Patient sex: M
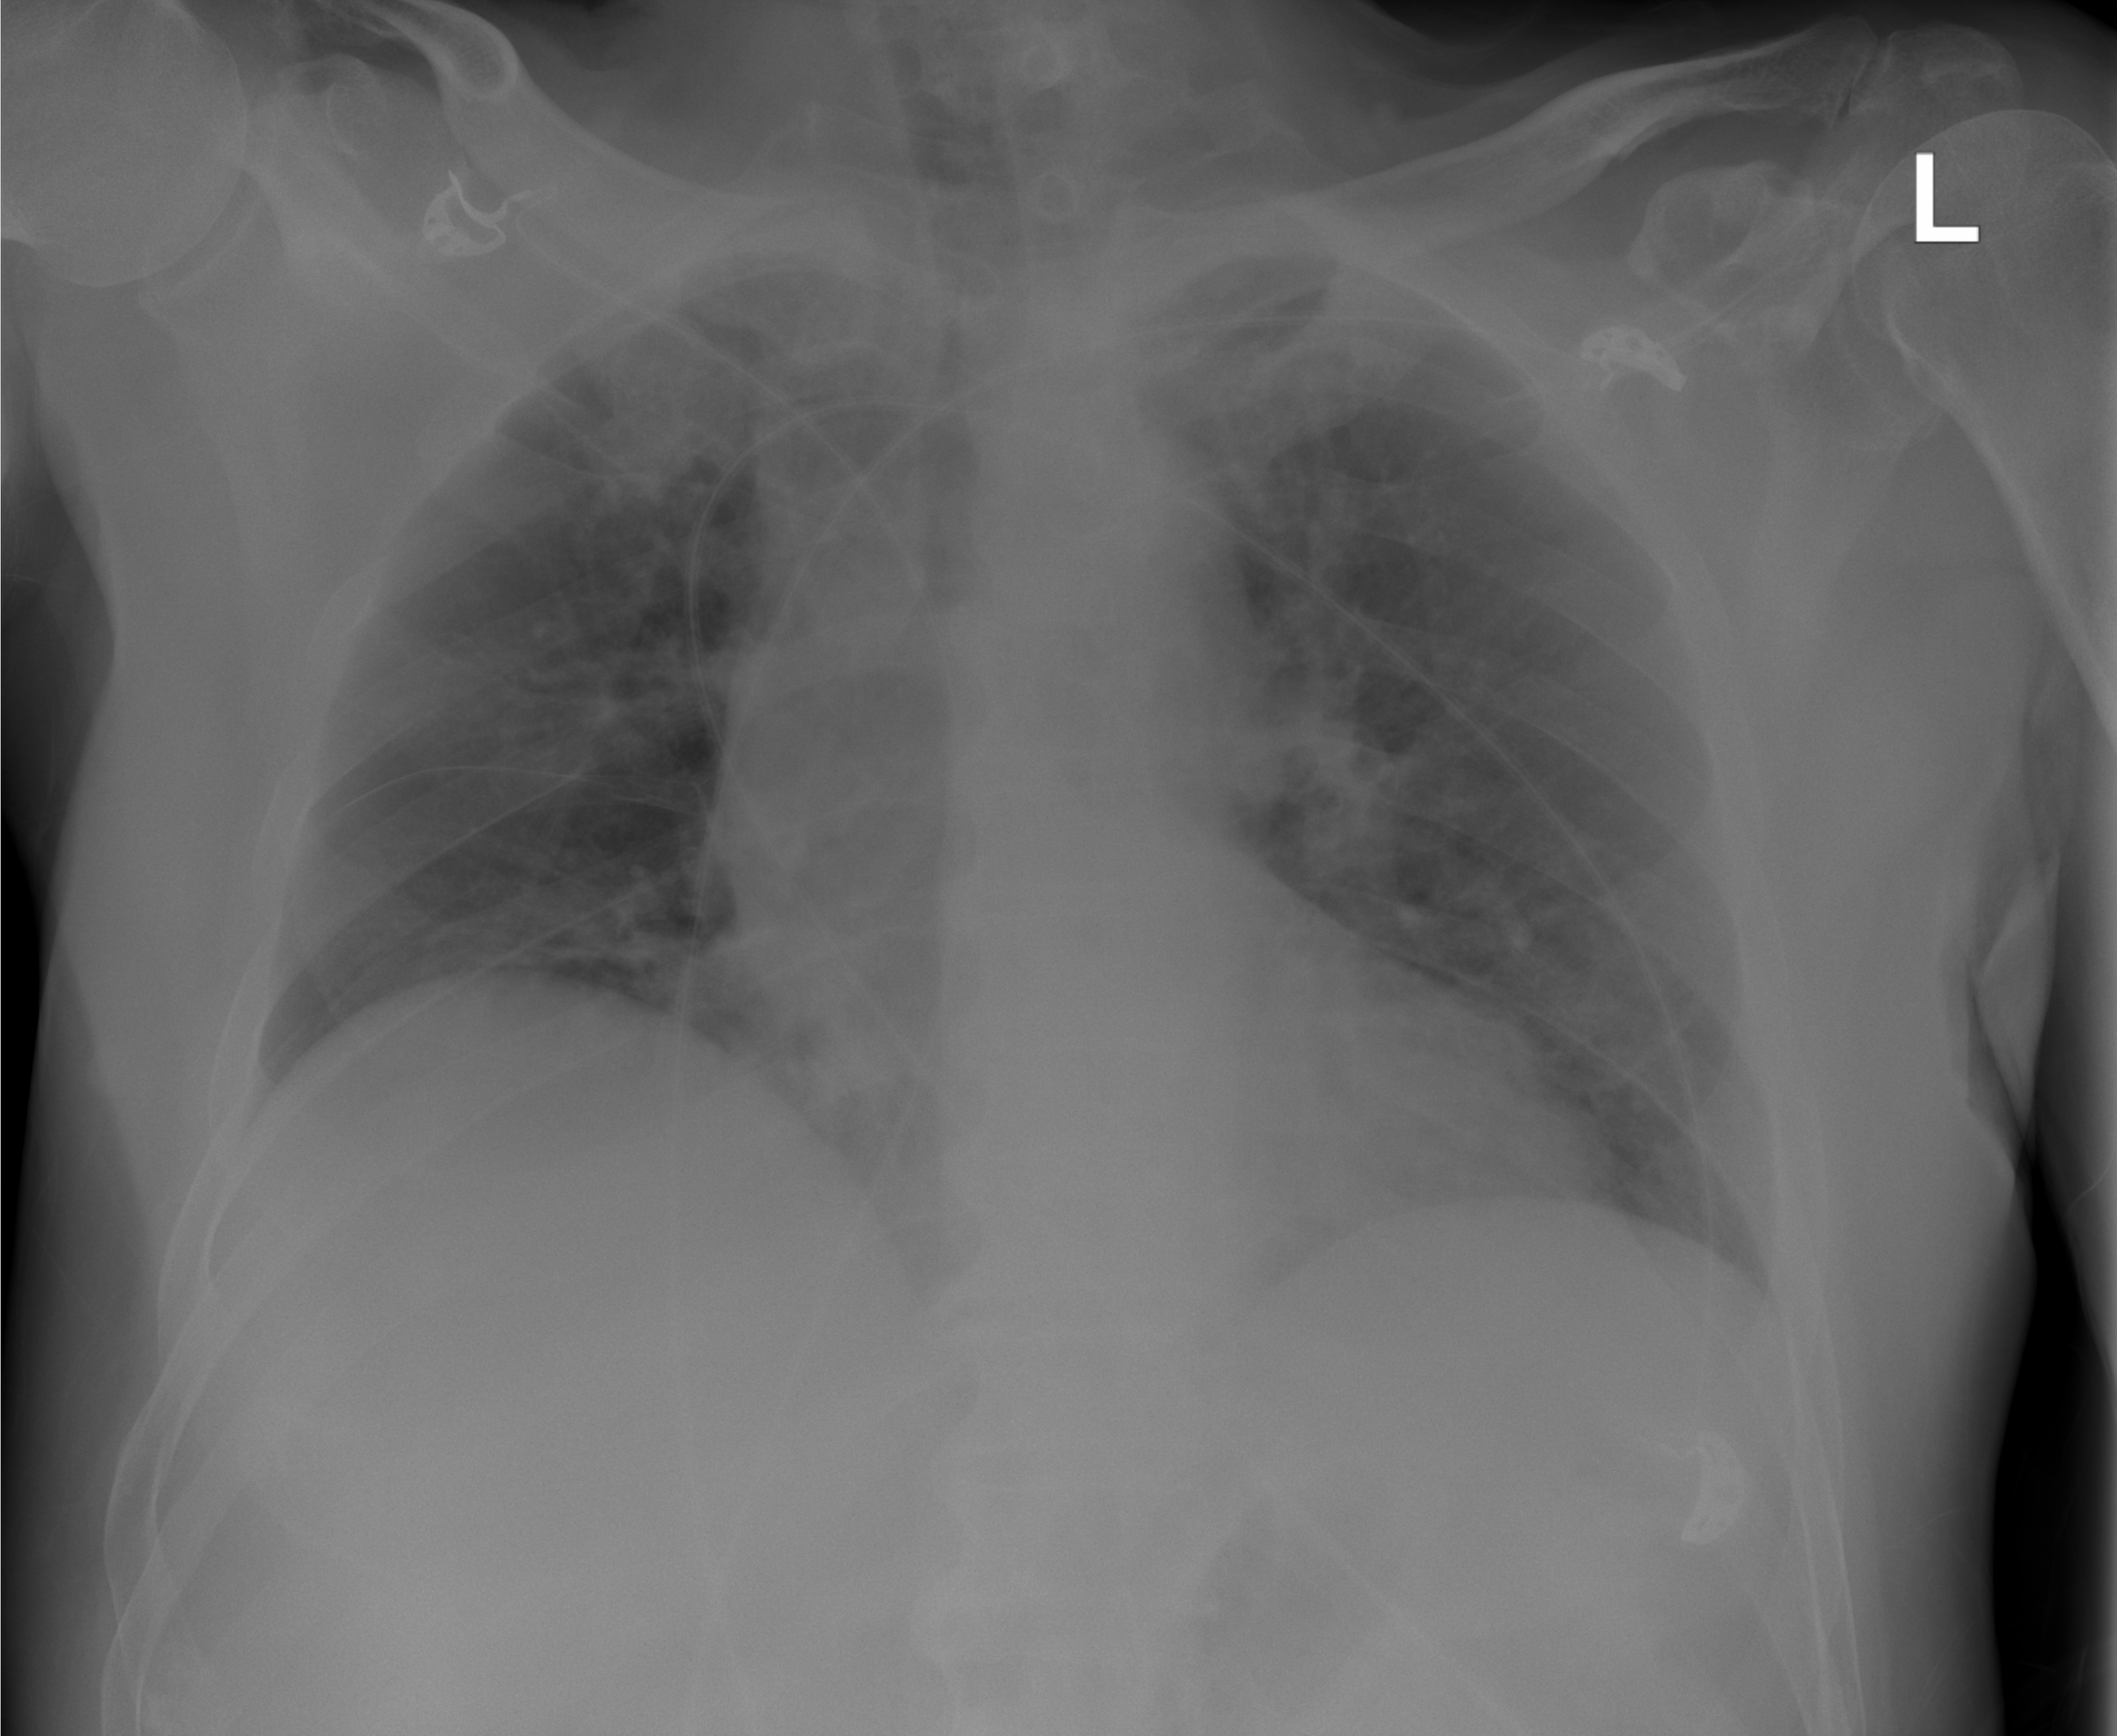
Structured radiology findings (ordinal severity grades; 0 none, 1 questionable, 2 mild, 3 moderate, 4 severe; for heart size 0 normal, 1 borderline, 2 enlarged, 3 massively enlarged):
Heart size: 2
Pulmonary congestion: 2
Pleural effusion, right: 0
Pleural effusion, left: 0
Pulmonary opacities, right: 3
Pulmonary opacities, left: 2
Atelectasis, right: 2
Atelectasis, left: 2